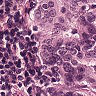
Metastatic tissue present: yes